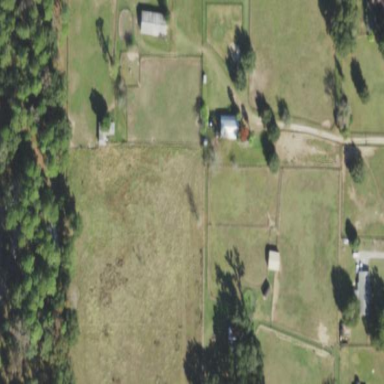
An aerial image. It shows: Farmyard area.